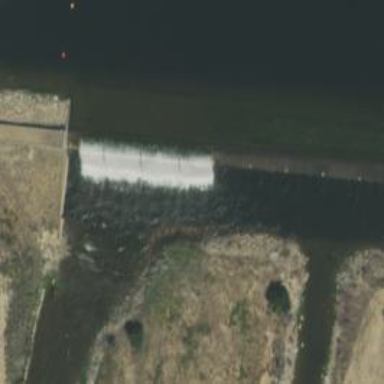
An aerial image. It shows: Dam along waterway.